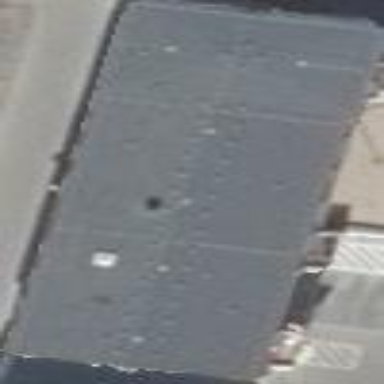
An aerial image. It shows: Building with gabled roof oriented along its structure. The roof is of dark grey color.